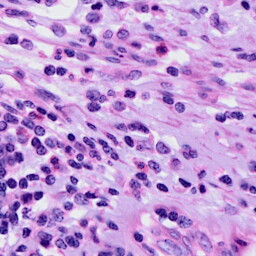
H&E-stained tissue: Cervix